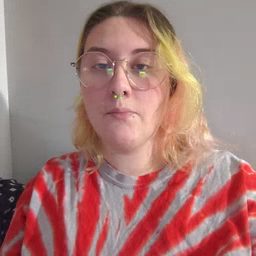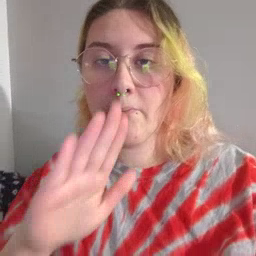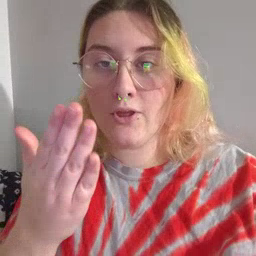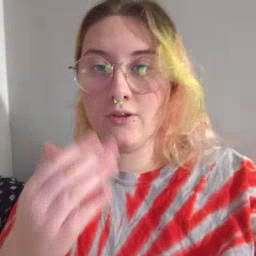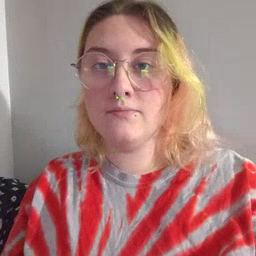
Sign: book